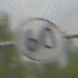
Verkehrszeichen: EndeGeschwindigkeit60
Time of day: MorningAfternoon
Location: Outdoor (Nature)
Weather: Overcast
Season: NotSpecified
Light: Natural